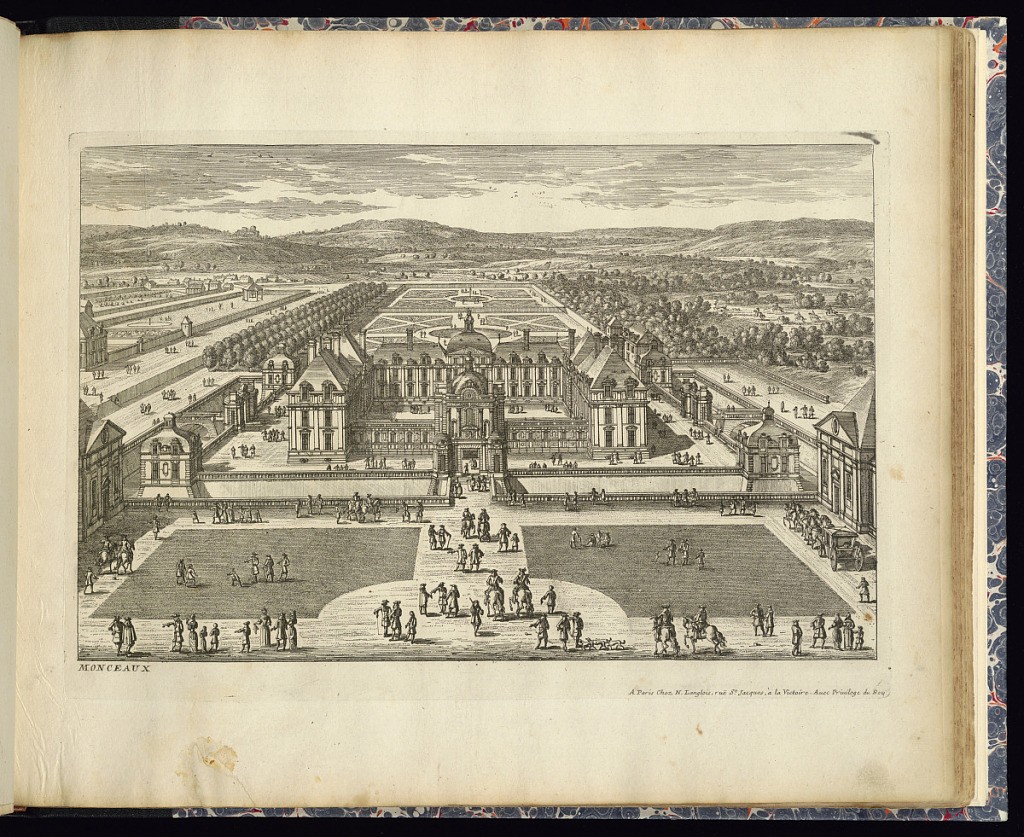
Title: MONCEAUX
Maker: Adam Perelle, French, 1638 – 1695
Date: late 17th century
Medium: Etching on laid paper
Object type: Print
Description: Bird's-eye view of the chateau of Monceaux within its formal garden and landscape beyond. In the foreground, the courtyard, bridge, and gate leading over the moat through to the courtyard. Formal parterre planting and fountains beyond with trees, avenues, and garden pavilions. Figures and horseman in the foreground and throughout the grounds. The plate is titled.